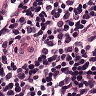
Metastatic tissue present: no